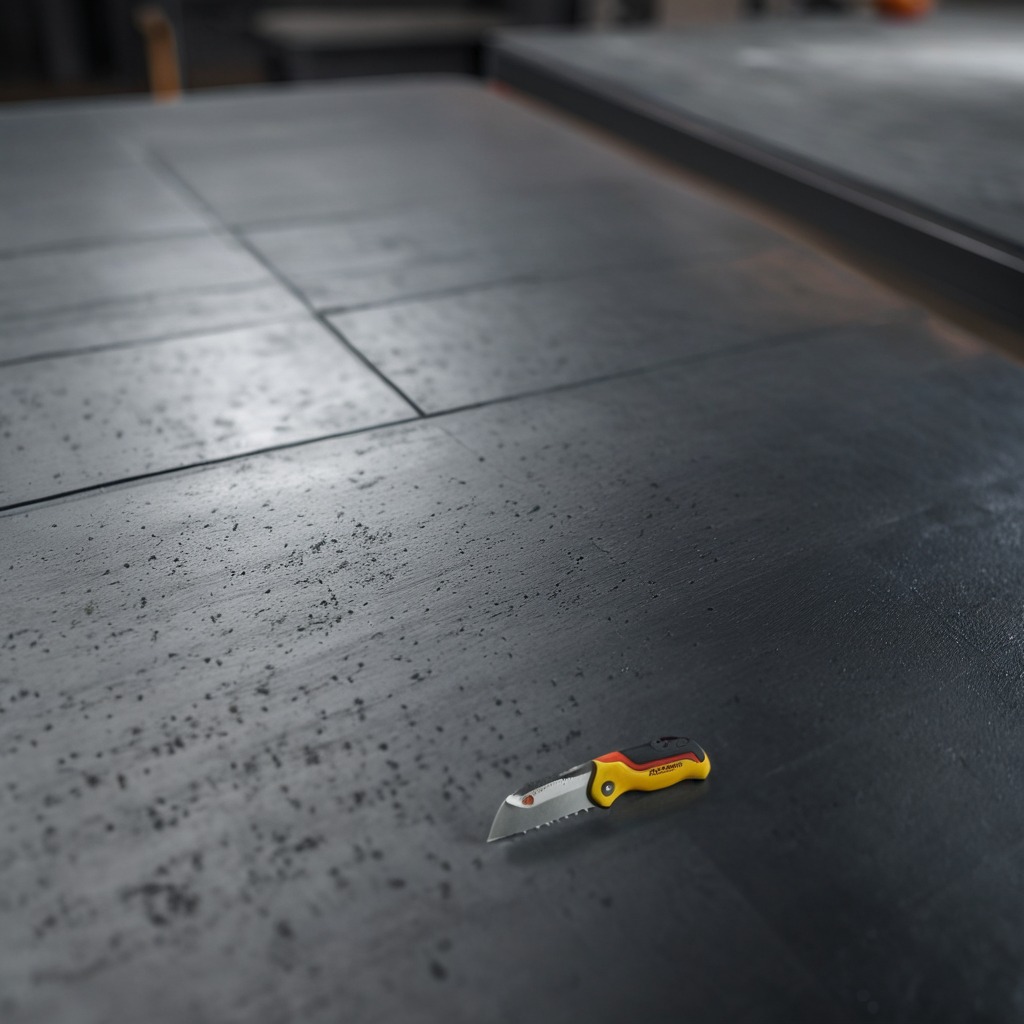
A utility knife is lying on a cold steel table in a mining workshop.